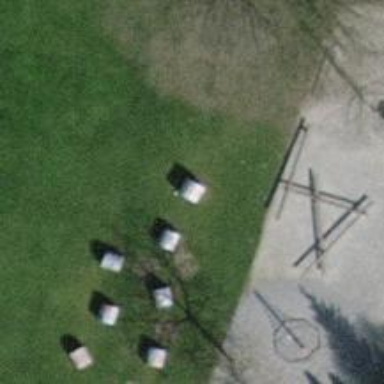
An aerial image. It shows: Playground featuring tunnel tube for children to play in.